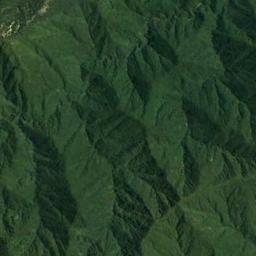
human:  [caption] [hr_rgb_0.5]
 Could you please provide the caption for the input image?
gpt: The folded mountain consists of some ridges and valleys of different sizes and is covered with dense vegetation .

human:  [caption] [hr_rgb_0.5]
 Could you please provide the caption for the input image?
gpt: The mountain is full of green plants .

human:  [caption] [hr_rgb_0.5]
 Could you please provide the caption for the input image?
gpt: The mountain is covered with grass .

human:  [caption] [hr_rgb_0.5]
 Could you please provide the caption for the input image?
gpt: Eighty percent of the area on this mountain is covered by vegetation .

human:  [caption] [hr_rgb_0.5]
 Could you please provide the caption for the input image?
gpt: There are some ridges on the green mountain .